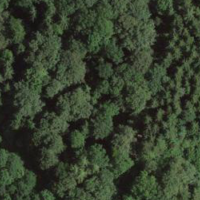
EUNIS habitat code: 44
Species observed at this site:
Fagus sylvatica